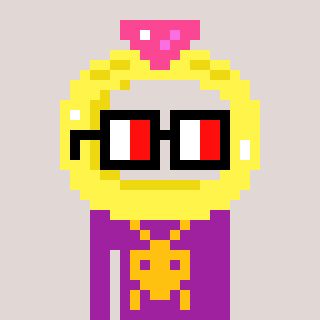
a pixel art character with square glasses with black frames and red eyes, a ring-shaped head and a magenta-colored body on a warm background